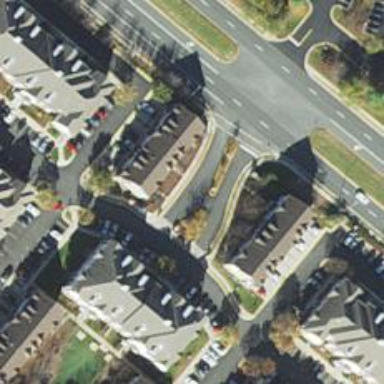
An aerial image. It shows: Living street.